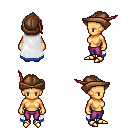
a pixel art fantasy rpg character, female body template, human, tanned skin, white trimmed cape, magenta pants, pink short mohawk hairstyle, leather cap, gold boots, four views (front, back, left, right), 2x2 character sprite sheet, small pixel art, hard edges, no anti-aliasing